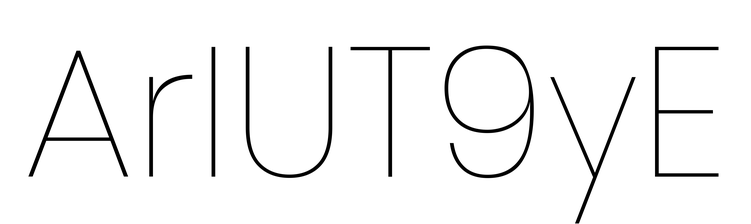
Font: Poppins-Thin